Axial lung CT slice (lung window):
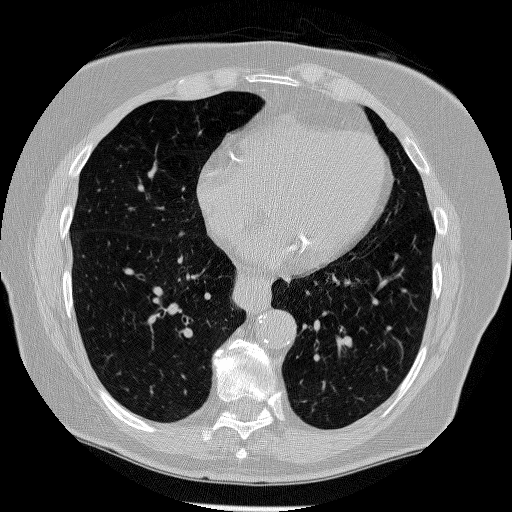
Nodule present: no